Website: ulta-beauty
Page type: account-dashboard
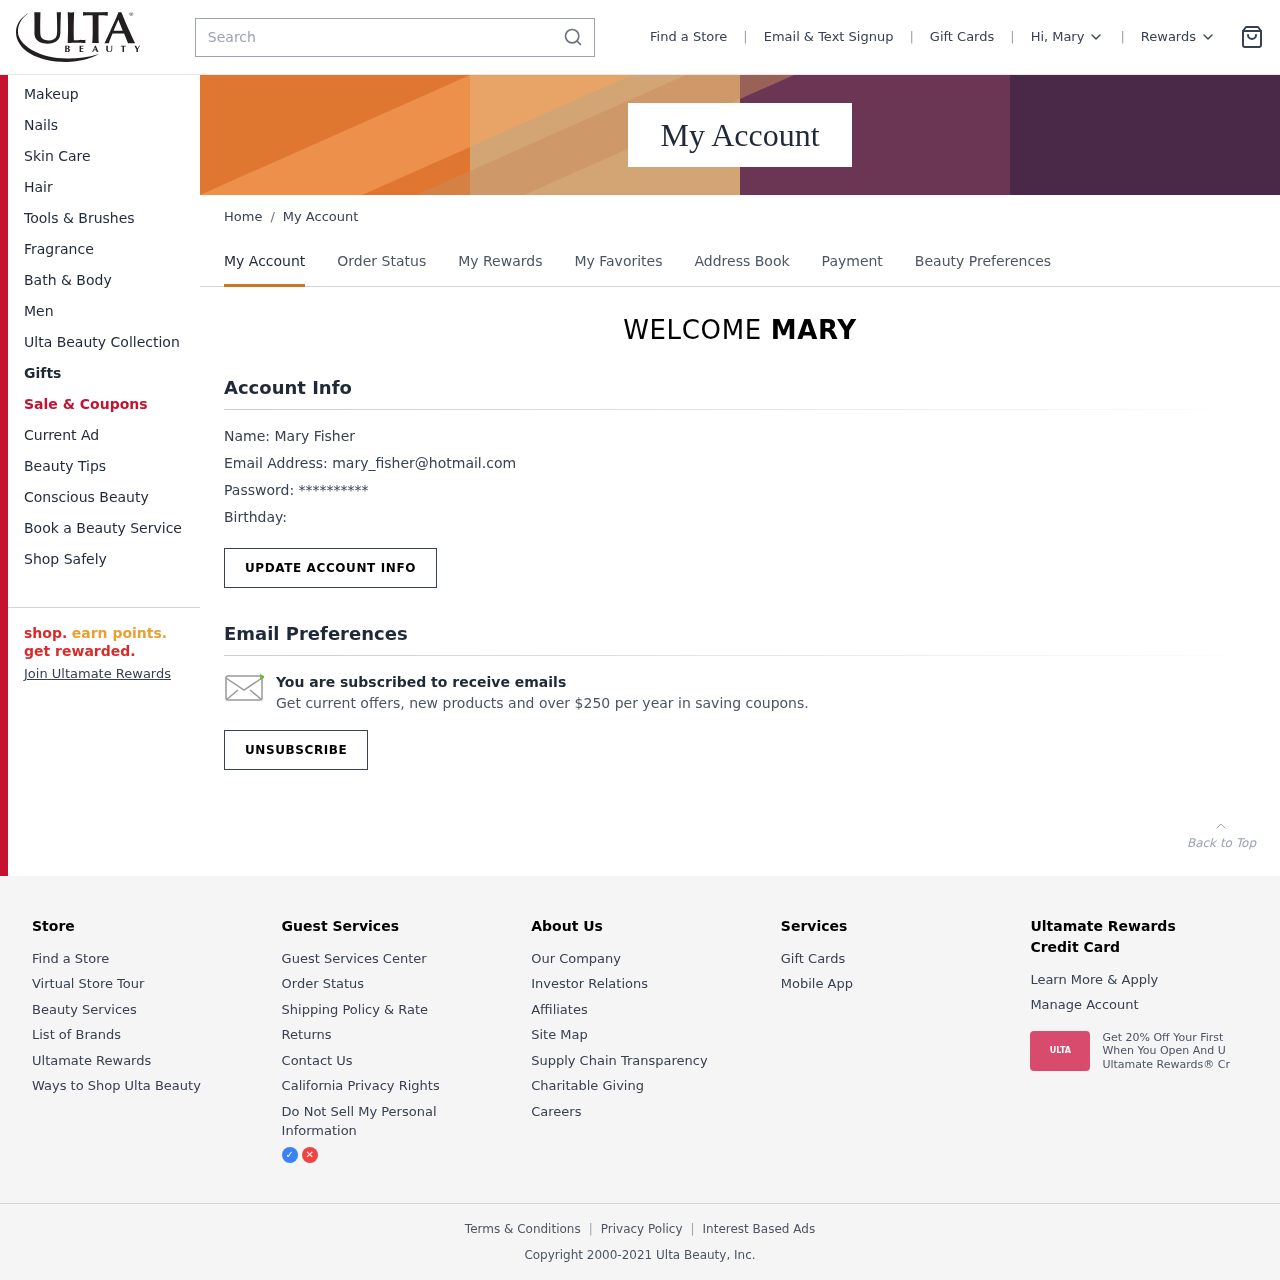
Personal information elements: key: PII_EMAIL
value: mary_fisher@hotmail.com
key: PII_FIRSTNAME
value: Mary
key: PII_FIRSTNAME
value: MARY
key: PII_FULLNAME
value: Mary Fisher
Search elements: key: HEADER_SEARCH
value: Search